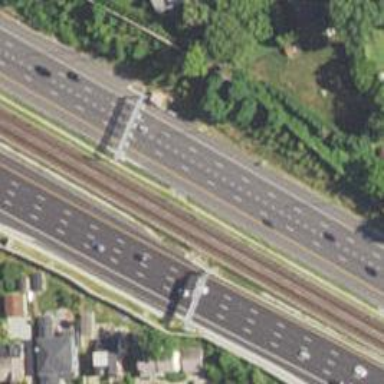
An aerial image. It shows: Toll gantry on the road.